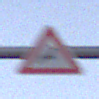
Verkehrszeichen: WildwechselLinks
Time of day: SunriseSunset
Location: Outdoor (Suburban)
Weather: Clear
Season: NotSpecified
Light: Natural